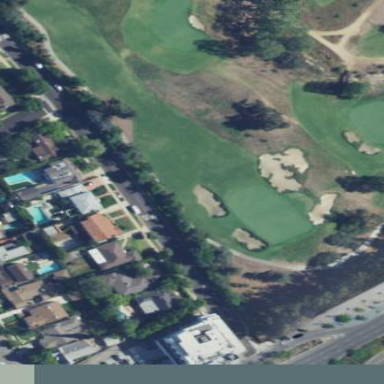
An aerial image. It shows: Golf fairway in the image.